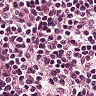
Metastatic tissue present: no